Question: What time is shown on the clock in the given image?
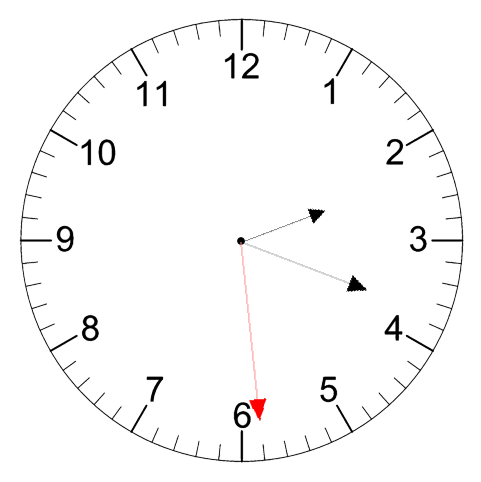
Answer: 02:18:29